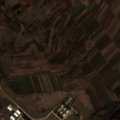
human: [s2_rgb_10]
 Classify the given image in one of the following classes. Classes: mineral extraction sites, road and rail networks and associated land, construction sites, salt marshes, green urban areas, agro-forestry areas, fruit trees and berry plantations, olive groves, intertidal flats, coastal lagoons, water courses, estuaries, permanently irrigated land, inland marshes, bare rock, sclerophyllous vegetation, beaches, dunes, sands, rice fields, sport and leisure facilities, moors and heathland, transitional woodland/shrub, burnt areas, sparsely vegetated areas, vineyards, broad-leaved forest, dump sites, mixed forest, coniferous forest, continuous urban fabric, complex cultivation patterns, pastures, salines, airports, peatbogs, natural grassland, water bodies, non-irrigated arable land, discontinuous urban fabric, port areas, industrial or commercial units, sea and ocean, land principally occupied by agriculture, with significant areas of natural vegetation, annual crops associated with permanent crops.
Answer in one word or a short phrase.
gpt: sport and leisure facilities, non-irrigated arable land, pastures, land principally occupied by agriculture, with significant areas of natural vegetation, broad-leaved forest